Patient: sex F, age 55
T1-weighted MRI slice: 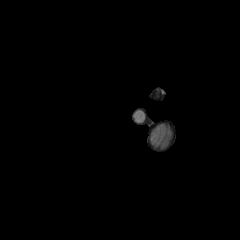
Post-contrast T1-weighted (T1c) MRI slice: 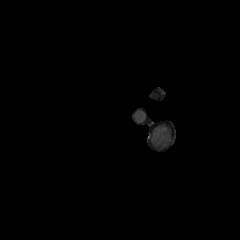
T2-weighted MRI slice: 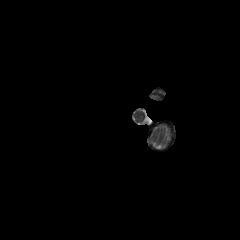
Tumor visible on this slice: no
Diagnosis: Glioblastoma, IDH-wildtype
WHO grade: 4